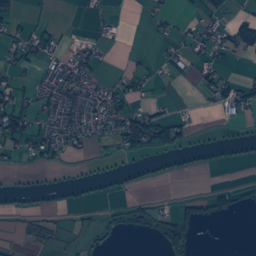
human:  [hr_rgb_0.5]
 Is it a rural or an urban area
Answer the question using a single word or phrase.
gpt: urban

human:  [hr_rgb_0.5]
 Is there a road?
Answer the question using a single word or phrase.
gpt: yes

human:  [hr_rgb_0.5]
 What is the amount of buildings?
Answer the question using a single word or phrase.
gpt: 1842

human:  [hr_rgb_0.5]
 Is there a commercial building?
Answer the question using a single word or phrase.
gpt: yes

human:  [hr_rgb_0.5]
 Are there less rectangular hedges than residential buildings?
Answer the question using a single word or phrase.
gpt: yes

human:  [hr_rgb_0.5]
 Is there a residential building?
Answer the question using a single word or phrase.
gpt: yes

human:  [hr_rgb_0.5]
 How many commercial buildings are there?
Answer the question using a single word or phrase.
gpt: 11

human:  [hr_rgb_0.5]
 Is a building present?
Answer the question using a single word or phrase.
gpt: yes

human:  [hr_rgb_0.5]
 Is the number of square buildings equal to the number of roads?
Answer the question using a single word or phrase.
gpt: no

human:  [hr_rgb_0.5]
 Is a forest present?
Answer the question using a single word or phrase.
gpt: yes

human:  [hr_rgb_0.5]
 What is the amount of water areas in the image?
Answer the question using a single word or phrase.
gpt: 19

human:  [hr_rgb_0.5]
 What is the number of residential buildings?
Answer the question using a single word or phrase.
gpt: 1755

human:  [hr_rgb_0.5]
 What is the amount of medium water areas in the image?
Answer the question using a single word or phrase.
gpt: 4

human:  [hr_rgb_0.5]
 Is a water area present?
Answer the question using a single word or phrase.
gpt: yes

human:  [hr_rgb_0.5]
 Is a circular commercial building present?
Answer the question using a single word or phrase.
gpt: yes

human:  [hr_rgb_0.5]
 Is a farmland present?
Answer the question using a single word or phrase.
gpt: yes

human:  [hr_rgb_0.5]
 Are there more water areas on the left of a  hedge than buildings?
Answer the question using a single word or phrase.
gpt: no

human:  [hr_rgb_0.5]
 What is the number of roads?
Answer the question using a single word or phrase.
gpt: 330

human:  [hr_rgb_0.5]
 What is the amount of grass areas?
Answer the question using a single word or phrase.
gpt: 226

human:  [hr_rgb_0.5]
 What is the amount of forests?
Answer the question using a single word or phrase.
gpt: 99

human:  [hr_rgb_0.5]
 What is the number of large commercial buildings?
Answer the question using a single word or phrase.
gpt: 0

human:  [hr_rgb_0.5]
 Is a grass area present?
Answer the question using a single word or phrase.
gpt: yes

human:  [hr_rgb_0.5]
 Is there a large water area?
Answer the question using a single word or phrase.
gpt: yes

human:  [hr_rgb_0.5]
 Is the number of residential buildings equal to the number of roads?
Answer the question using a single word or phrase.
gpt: no

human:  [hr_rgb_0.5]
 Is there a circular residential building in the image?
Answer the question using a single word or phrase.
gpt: yes

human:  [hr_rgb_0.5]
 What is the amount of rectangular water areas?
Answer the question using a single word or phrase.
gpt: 5

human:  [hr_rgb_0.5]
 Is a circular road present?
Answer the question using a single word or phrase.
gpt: no

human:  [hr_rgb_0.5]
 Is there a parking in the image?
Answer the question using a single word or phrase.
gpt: yes

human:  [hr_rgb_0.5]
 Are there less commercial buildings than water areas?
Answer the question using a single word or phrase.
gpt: yes

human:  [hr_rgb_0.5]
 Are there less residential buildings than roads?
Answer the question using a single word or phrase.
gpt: no

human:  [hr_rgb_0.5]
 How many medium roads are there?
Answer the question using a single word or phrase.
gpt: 0

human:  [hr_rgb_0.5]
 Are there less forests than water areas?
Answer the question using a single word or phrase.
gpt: no

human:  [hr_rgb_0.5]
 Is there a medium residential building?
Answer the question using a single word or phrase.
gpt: yes

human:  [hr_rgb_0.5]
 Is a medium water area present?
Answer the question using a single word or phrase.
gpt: yes

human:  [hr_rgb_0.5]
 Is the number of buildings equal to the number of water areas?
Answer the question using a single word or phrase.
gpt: no

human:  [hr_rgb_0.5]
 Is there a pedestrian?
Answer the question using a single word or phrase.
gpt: yes

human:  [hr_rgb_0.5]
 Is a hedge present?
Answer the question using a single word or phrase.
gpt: yes

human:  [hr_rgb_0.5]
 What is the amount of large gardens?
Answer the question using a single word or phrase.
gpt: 0

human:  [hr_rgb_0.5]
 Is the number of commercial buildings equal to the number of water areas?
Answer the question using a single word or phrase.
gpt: no

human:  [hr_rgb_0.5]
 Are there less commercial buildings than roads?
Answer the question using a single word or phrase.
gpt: yes

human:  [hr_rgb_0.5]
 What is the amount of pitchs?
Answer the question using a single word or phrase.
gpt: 24

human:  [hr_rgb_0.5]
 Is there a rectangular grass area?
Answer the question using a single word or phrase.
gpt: yes

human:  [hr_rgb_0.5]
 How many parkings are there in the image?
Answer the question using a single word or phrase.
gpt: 31

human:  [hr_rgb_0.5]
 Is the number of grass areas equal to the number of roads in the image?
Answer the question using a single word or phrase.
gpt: no

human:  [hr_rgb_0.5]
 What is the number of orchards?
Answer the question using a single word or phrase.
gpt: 8

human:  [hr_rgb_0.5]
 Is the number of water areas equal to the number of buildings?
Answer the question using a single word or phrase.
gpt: no

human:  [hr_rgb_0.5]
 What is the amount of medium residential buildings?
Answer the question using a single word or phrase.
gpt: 12

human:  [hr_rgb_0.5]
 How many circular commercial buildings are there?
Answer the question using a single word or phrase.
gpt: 1

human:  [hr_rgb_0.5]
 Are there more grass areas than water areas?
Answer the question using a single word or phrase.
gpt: yes

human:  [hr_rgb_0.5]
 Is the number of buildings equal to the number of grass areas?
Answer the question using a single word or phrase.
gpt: no

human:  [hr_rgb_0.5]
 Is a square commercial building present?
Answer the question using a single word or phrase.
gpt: yes

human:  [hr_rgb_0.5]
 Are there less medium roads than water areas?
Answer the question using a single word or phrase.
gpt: yes

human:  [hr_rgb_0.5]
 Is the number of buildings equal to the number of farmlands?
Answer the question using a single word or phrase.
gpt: no

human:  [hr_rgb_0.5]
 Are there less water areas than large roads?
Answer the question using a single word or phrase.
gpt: no

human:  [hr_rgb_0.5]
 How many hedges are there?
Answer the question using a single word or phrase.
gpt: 23

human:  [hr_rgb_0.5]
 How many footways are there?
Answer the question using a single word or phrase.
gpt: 13

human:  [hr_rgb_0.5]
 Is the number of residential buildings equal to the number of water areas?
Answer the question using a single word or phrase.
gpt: no

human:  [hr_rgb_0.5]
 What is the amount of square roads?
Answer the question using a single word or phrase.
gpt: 0

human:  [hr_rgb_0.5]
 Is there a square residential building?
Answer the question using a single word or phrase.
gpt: yes

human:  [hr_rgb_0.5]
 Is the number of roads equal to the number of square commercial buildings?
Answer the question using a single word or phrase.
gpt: no

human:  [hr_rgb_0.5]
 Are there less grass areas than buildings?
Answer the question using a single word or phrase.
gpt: yes

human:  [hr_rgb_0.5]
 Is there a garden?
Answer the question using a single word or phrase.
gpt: yes

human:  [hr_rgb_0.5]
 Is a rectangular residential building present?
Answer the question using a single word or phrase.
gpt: yes

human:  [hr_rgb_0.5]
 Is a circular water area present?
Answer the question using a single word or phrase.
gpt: yes